Interaction volume radius: 5 \u00c5
Interaction volume height: 10 \u00c5
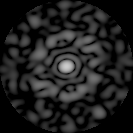
Disorder parameter: 0.8025